Question: I am making an inbox module in my app.On first load 20 messages are coming from server.
I want that after 20 messages a label named "load more messages" will be create in UItableview cell.
and after clicking on that label i want to make another call to server.
I had tried following code but it is not working . thanx in advance:(

below is my sample code of cellForRowAtIndexPath and numberOfRowsInSection
'''
-(NSInteger)tableView:(UITableView *)tableView numberOfRowsInSection:(NSInteger)section
{
return [inboxmessagesarray count]+1;
}
-(UITableViewCell *)tableView:(UITableView *)tableView cellForRowAtIndexPath:(NSIndexPath *)indexPath{
static NSString *tableviewidentifier = @"cell";
__block tablecellTableViewCell *cell= [self.activitiesTableView_ dequeueReusableCellWithIdentifier:tableviewidentifier];
if(cell==nil)
{
cell = [[tablecellTableViewCell alloc] initWithStyle:UITableViewCellStyleSubtitle reuseIdentifier:tableviewidentifier];
}if(indexPath.row == [self tableView:self.activitiesTableView_ numberOfRowsInSection:indexPath.section] - 1){
cell.textLabel.text=@"Load More Record";// here i am making a label but it is not showing at the end of tableview cell
}
else{
__block NSString *row = [NSString stringWithFormat:@"%ld",(long)indexPath.row];
cell.titlename.font=[UIFont fontWithName:@"SegoeUI" size:15];
cell.tolbl.font=[UIFont fontWithName:@"SegoeUI-light" size:12];
cell.fromlbl.font=[UIFont fontWithName:@"SegoeUI-light" size:12];
cell.datelbl.font=[UIFont fontWithName:@"SegoeUI-light" size:8];
cell.timelbl.font=[UIFont fontWithName:@"SegoeUI-light" size:8];
if([[[self.inboxmessagesarray objectAtIndex:indexPath.row]objectForKey:@"messageRead"] intValue]==0)
{
cell.titlename.font=[UIFont fontWithName:@"SegoeUI" size:15];
cell.tolbl.font=[UIFont fontWithName:@"SegoeUI-light" size:12];
cell.fromlbl.font=[UIFont fontWithName:@"SegoeUI-light" size:12];
cell.datelbl.font=[UIFont fontWithName:@"SegoeUI-light" size:8];
cell.timelbl.font=[UIFont fontWithName:@"SegoeUI-light" size:8];
cell.contentView.backgroundColor=[UIColor lightGrayColor];
}
else
{
cell.titlename.font=[UIFont fontWithName:@"SegoeUI" size:15];
cell.tolbl.font=[UIFont fontWithName:@"SegoeUI-light" size:12];
cell.fromlbl.font=[UIFont fontWithName:@"SegoeUI-light" size:12];
cell.datelbl.font=[UIFont fontWithName:@"SegoeUI-light" size:8];
cell.timelbl.font=[UIFont fontWithName:@"SegoeUI-light" size:8];
cell.contentView.backgroundColor=[UIColor clearColor];
}
cell.titlename.text=[[self.inboxmessagesarray objectAtIndex:indexPath.row]objectForKey:@"offerTitle"];
//toCity
cell.tolbl.text=[[self.inboxmessagesarray objectAtIndex:indexPath.row]objectForKey:@"toCity"];
cell.fromlbl.text=[[self.inboxmessagesarray objectAtIndex:indexPath.row]objectForKey:@"fromCity"];
if(![[imagesDictionary allKeys] containsObject:row]) //if image not found download and add it to dictionary
{
dispatch_async(dispatch_get_global_queue(DISPATCH_QUEUE_PRIORITY_BACKGROUND, 0), ^{
NSString *img=[[self.inboxmessagesarray objectAtIndex:indexPath.row]objectForKey:@"offerPhoto"];// here i am getting image path
NSURL *url = [NSURL URLWithString:img];
NSData * imageData = [NSData dataWithContentsOfURL:url];
UIImage *image = [UIImage imageWithData:imageData];
dispatch_sync(dispatch_get_main_queue(), ^{ //in main thread update the image
[imagesDictionary setObject:image forKey:row];
cell.profileimage.image = image;
cell.textLabel.text = @""; //add this update will reflect the changes
NSLog(@"loading and adding to dictionary");
});
});
}
else
{
cell.profileimage.image = [imagesDictionary objectForKey:row];
NSLog(@"retriving from dictionary");
}
cell.datelbl.text=[[self.inboxmessagesarray objectAtIndex:indexPath.row]objectForKey:@"messageDate"];
cell.timelbl.text=[[self.inboxmessagesarray objectAtIndex:indexPath.row]objectForKey:@"messageTime"];
}
return cell;
}
'''
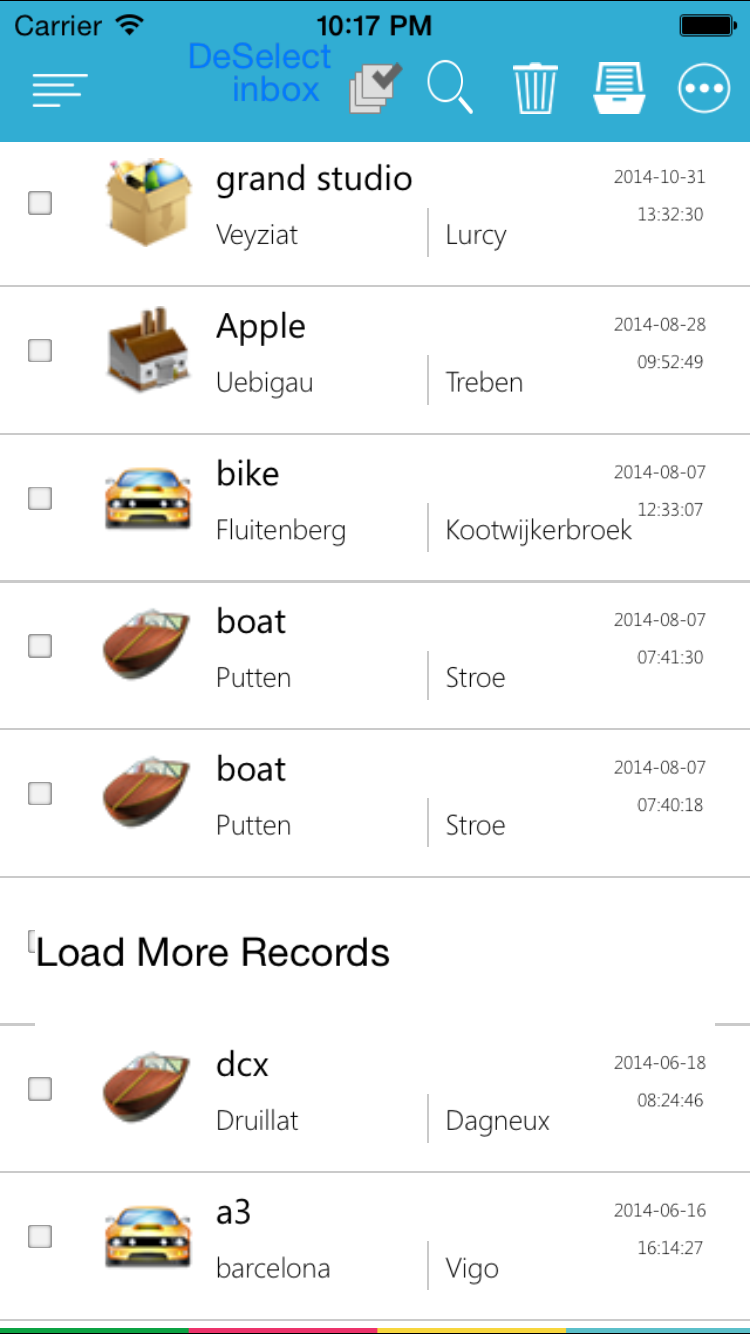
Answer: you can use this in multiple types here I add in 3 types, customize your self
assume that u get the all data (e.g 100) from server , store in the some 'NSMutableArray', concept is declare one global 'int'
'''
int loadMoreItems;
'''
in your 'viewWillAppear'
'''
-(void)viewWillAppear:(BOOL)animated
{
loadMoreItems=21; // initially set the count is more than 20
}
-(NSInteger)tableView:(UITableView *)tableView numberOfRowsInSection:(NSInteger)section
{
if ([yourTotalArrayName count]<=loadMoreItems) {
return [yourTotalArrayName count];
}
else {
return loadMoreItems;
}
- (UITableViewCell *)tableView:(UITableView *)tableView cellForRowAtIndexPath:(NSIndexPath *)indexPath
{
static NSString *CellIdentifier;
// add your data
if (indexPath.row+1<loadMoreItems)
{
cell.lblLoadMoreItems.hidden=YES;
cell.itemsdetails.text = [NSString stringWithFormat:@"%@",[yourTotalArrayName objectAtIndex:indexPath.row]] ;
}
else
{
cell.itemsdetails.hidden=YES;
cell.lblLoadMoreItems.text = @"Load more results...!";
}
}
- (void)tableView:(UITableView *)tableView didSelectRowAtIndexPath:(NSIndexPath *)indexPath
{
if (indexPath.row+1<loadMoreItems) {
// here do your stuff here
}
else {
loadMoreItems=loadMoreItems+20;
[self.yourtableview reloadData];
}
'''
'''
- (UITableViewCell *)tableView:(UITableView *)tableView cellForRowAtIndexPath:(NSIndexPath *)indexPath
{
// Classic start method
// here add your data loaded
if (indexPath.row == [self.yourarrayName count] - 1)
{
cell.lblLoadMoreItems.text = @"Load more results...!";
[self launchReload];
}
}
- (void)tableView:(UITableView *)tableView didSelectRowAtIndexPath:(NSIndexPath *)indexPath
{
if (indexPath.row == [self.yourarrayName count] - 1)
{
[self launchReload];
}
}
-(void)launchRelaod
{
// call the webservice
[self.yourtableview reloadData];
}
'''
'''
use 2 prototype cell in 'UItableView'
- (NSInteger)tableView:(UITableView *)tableView numberOfRowsInSection:(NSInteger)section {
return [yourarrayname count] + 1;
}
- (UITableViewCell *)tableView:(UITableView *)tableView cellForRowAtIndexPath:(NSIndexPath *)indexPath {
static NSString *postCellId = @"postCell";
static NSString *moreCellId = @"moreCell";
UITableViewCell *cell = nil;
if ([indexPath row] == [yourarrayname count]) {
cell = [tableView dequeueReusableCellWithIdentifier:moreCellId];
if (cell == nil) {
cell = [[UITableViewCell alloc] initWithStyle:UITableViewCellStyleDefault reuseIdentifier:moreCellId];
}
cell.textLabel.text = @"Load more items...";
cell.textLabel.textColor = [UIColor blueColor];
}
else
{
cell = [tableView dequeueReusableCellWithIdentifier:postCellId];
if (cell == nil) {
cell = [[UITableViewCell alloc] initWithStyle:UITableViewCellStyleSubtitle reuseIdentifier:postCellId];
}
// show your Data
}
return cell;
}
- (void)tableView:(UITableView *)tableView didSelectRowAtIndexPath:(NSIndexPath *)indexPath
{
if ([indexPath row] == [yourarrayname count]) {
// call the web service and reload Data of UItableview
}
else
{
//normall selcftion procedure
}
}
'''